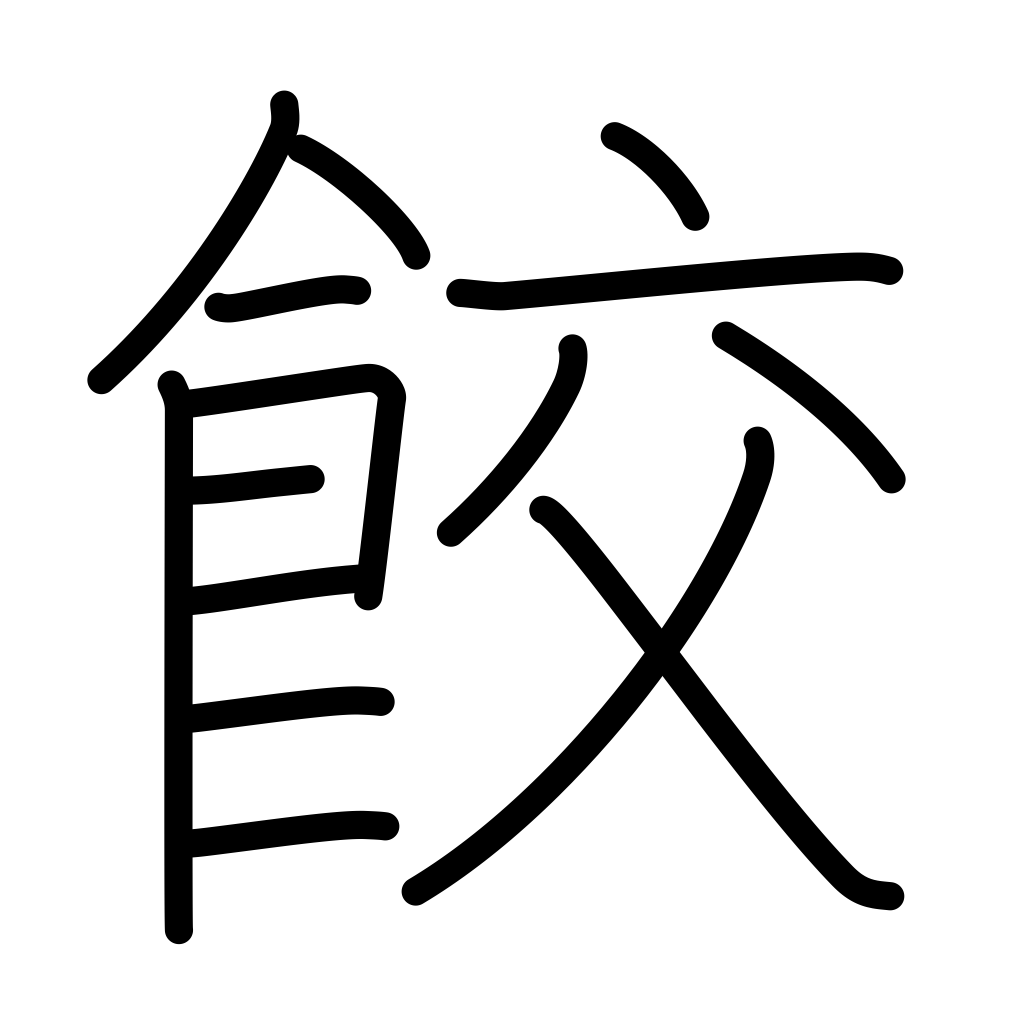
Meaning: gyoza